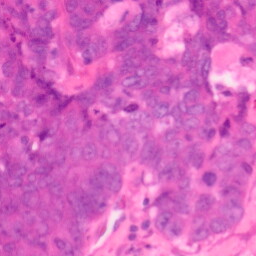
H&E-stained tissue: Colon